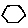
Label: hexagon